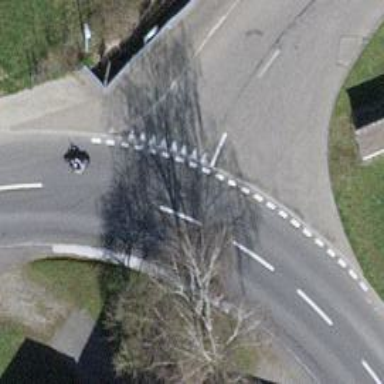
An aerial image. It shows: Road with "give way" sign.